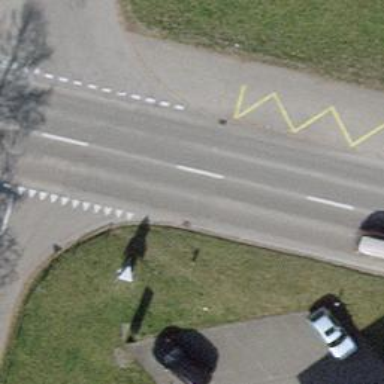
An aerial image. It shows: Public transport stop position.